Question: I've defined a header file with a struct and function prototypes that take a pointer to a struct as a parameter. The code compilation goes fine except that struct instantiated in the main do not seem to retain numerical data.
This is the header file:
'''
#ifndef _GETDATA
#define _GETDATA
#include <stdio.h>
struct PERSONDATA{
char name[20];
double age,mass;
};
typedef struct PERSONDATA person;
extern void getData(person *);
extern void getName(char *,int);
#endif
'''
This is the getData.c file:
'''
#include <stdio.h>
#include "GETDATA.h"
void getData(person *ptr)
{
printf("Enter name: ");
getName(ptr->name,sizeof(ptr->name));
printf("enter age: ");
scanf("%f",&(ptr->age));
printf("enter mass: ");
scanf("%f",&(ptr->mass));
}
'''
and this is the getName.c file:
'''
#include <stdio.h>
#include "GETDATA.h"
void getName(char *ptrName, int varSize)
{
int i=0;
do
{
*(ptrName++) = getchar();
++i;
if(i==varSize) printf("array full, EXITING!
");
}while(*(ptrName-1)!='
' && i<varSize);
*(ptrName-1) = '';
}
'''
The main function is as follows:
'''
#include <stdio.h>
#include "GETDATA.h"
int main(int argc, char **argv)
{
person human1;
printf("hello, world!
");
getData(&human1);
printf("
Data entered:
");
printf(" name = %s
",human1.name);
printf(" Mass = %f
",&(human1.mass));
printf(" Age = %f
",&(human1.age));
return 0;
}
'''
This is the console output when the code is run:

What could be going wrong here?
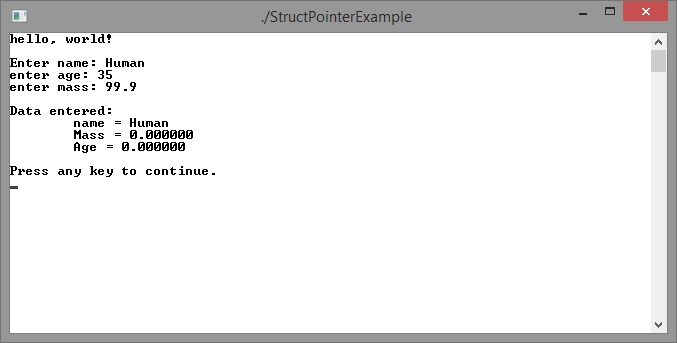
Answer: Your values are 'double's, not 'float's. You need to use '%lf' with 'scanf()':
'''
printf("enter age: ");
scanf("%lf",&(ptr->age));
printf("enter mass: ");
scanf("%lf",&(ptr->mass));
'''
Also, your prints are wrong. You are passing a pointer. It should be
'''
printf(" Mass = %f
",human1.mass);
printf(" Age = %f
",human1.age);
'''